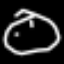
Label: clock